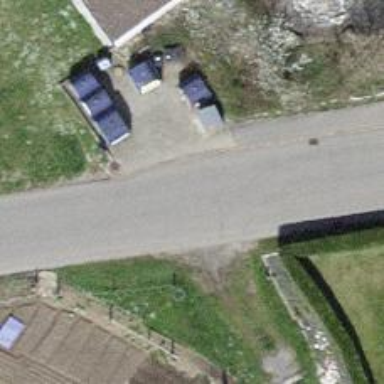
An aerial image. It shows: Agricultural motorcar on asphalt residential road.